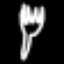
Label: fork